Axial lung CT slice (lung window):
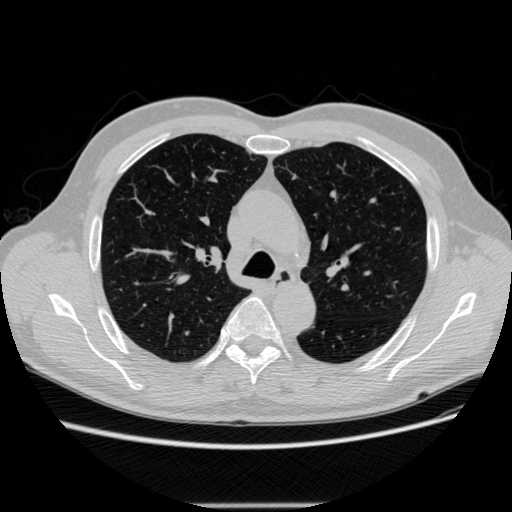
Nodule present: no